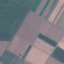
Land use / land cover: AnnualCrop